Question: I'm attempting to style the borders of my context menus in JavaFX with CSS.
## The Problem
I want a 1 pixel, solid black line as the border of the context menu. Instead, I'm getting a 2 pixel, solid black line as the border of the context menu.
Here are two images showing the pixel border.
## 100%
#
## 1000%

Clearly, there are 2 pixels being rendered instead of 1 pixel for the border.
### CSS
I'm setting the border with the following CSS:
'''
.context-menu {
-fx-skin: "com.sun.javafx.scene.control.skin.ContextMenuSkin";
-fx-background-color: red;
-fx-background-radius: 0;
-fx-background-insets: 0;
-fx-effect: null;
-fx-border-width: 1; /* I also tried 1px here */
-fx-border-color: black;
-fx-border-style: solid outside line-cap square;
-fx-padding: 0;
}
'''
I also set the child nodes to transparent borders and backgrounds just to rule out that they were responsible:
'''
.context-menu .menu-item,
.context-menu .menu-item .label {
-fx-background-color: transparent;
-fx-border-color: transparent;
}
'''
# Question(s)
1. Why am I getting a 2 pixel border, instead of a 1 pixel border?
2. How can I get a 1 pixel border, instead of this 2 pixel border?
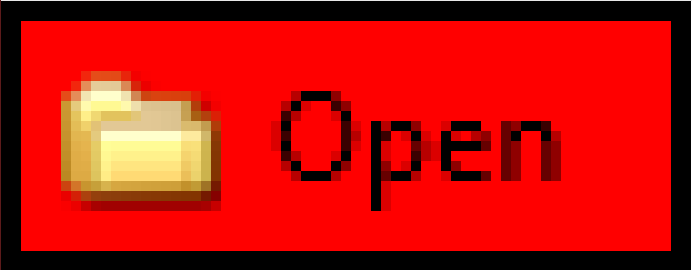
Answer: There are a couple of answers already on StackOverflow that explain why the strokes can't seem to render a 1px border all of the time:
1. JavaFX graphics "blurred" or anti-aliased? (No effects used)
2. What are a line's exact dimensions in JavaFX 2?
The best workaround I've found for this issue is to not use borders at all. Instead, I use multiple backgrounds and '-fx-background-insets' to simulate a border:
'''
.context-menu {
-fx-skin: "com.sun.javafx.scene.control.skin.ContextMenuSkin";
-fx-background-color: black, red;
-fx-background-insets: 0, 1;
}
'''
That's all it takes for a clean, 1 pixel, hard border